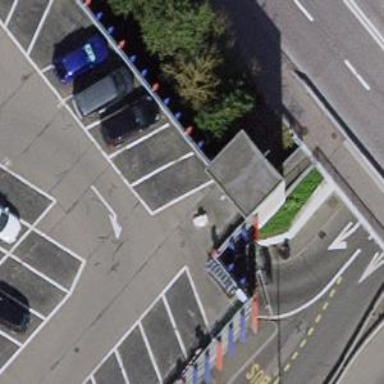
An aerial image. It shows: Car rental facility.